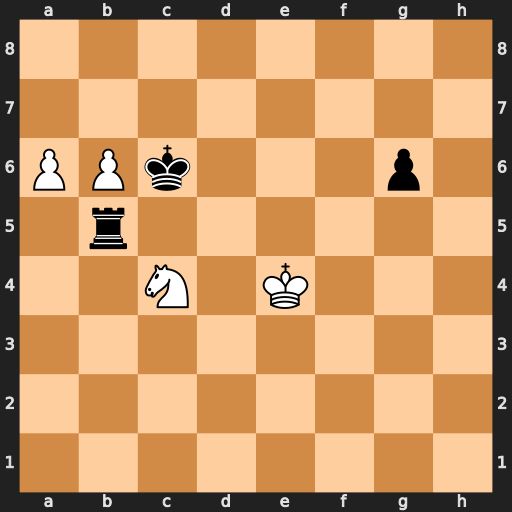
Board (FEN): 8/8/PPk3p1/1r6/2N1K3/8/8/8
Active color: w
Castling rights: -
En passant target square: -
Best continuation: a7 Kb7 Nd6+ Kxb6 a8=Q